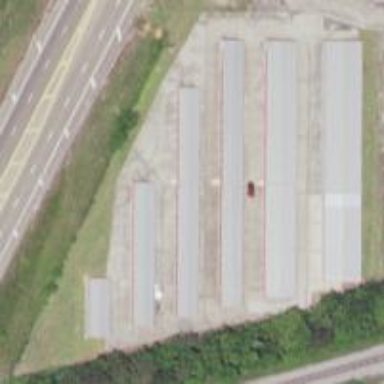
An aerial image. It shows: Commercial area with storage rental shop.